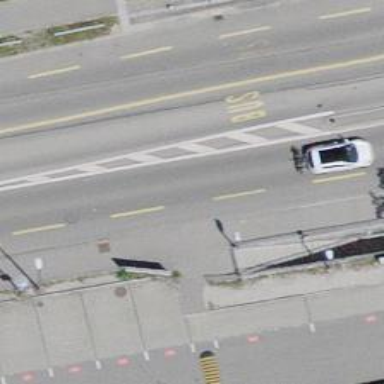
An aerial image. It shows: Secondary road with dedicated lane for cyclists.